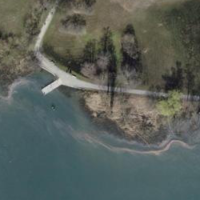
EUNIS habitat code: 16
Species observed at this site:
Persicaria amphibia
Pholidoptera griseoaptera
Caltha palustris
Cygnus olor
Cornus sanguinea
Prunus padus